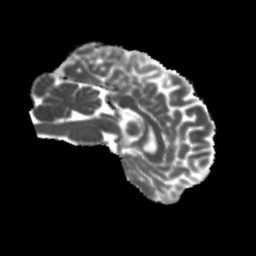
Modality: MD
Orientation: sagittal
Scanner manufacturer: siemens
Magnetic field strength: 3 T
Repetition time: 4 s
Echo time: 0.0594 s